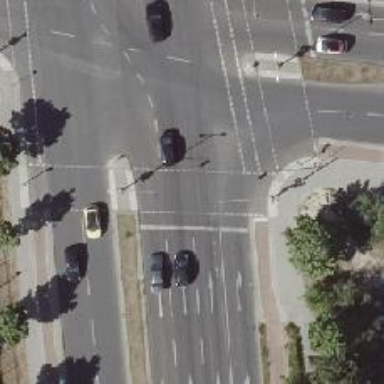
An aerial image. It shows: Secondary road with asphalt surface and lane markings.